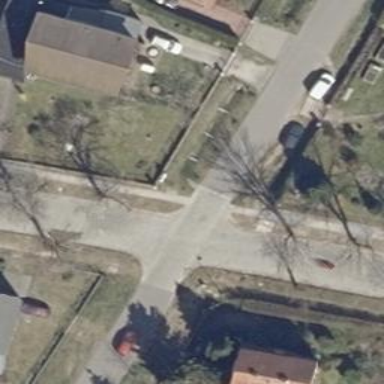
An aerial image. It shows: Residential road.